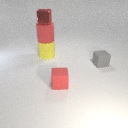
small red metal cube above large yellow rubber cylinder